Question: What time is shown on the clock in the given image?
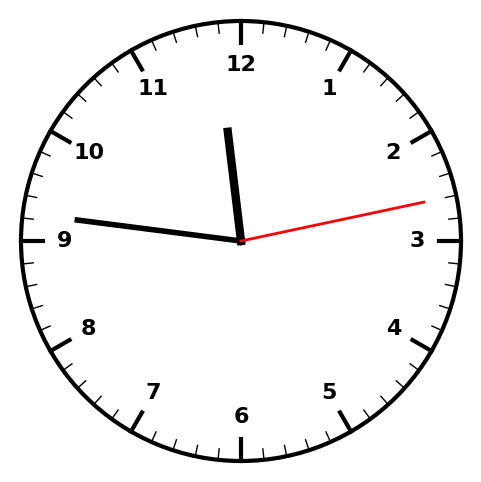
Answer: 11:46:13